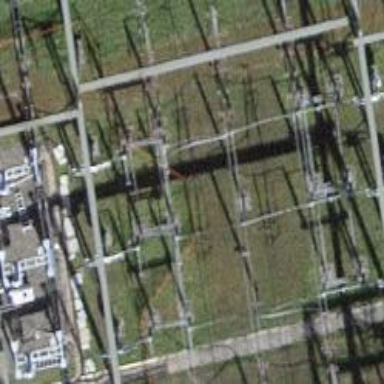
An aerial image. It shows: Power line with 3 cables running through bay.